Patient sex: M
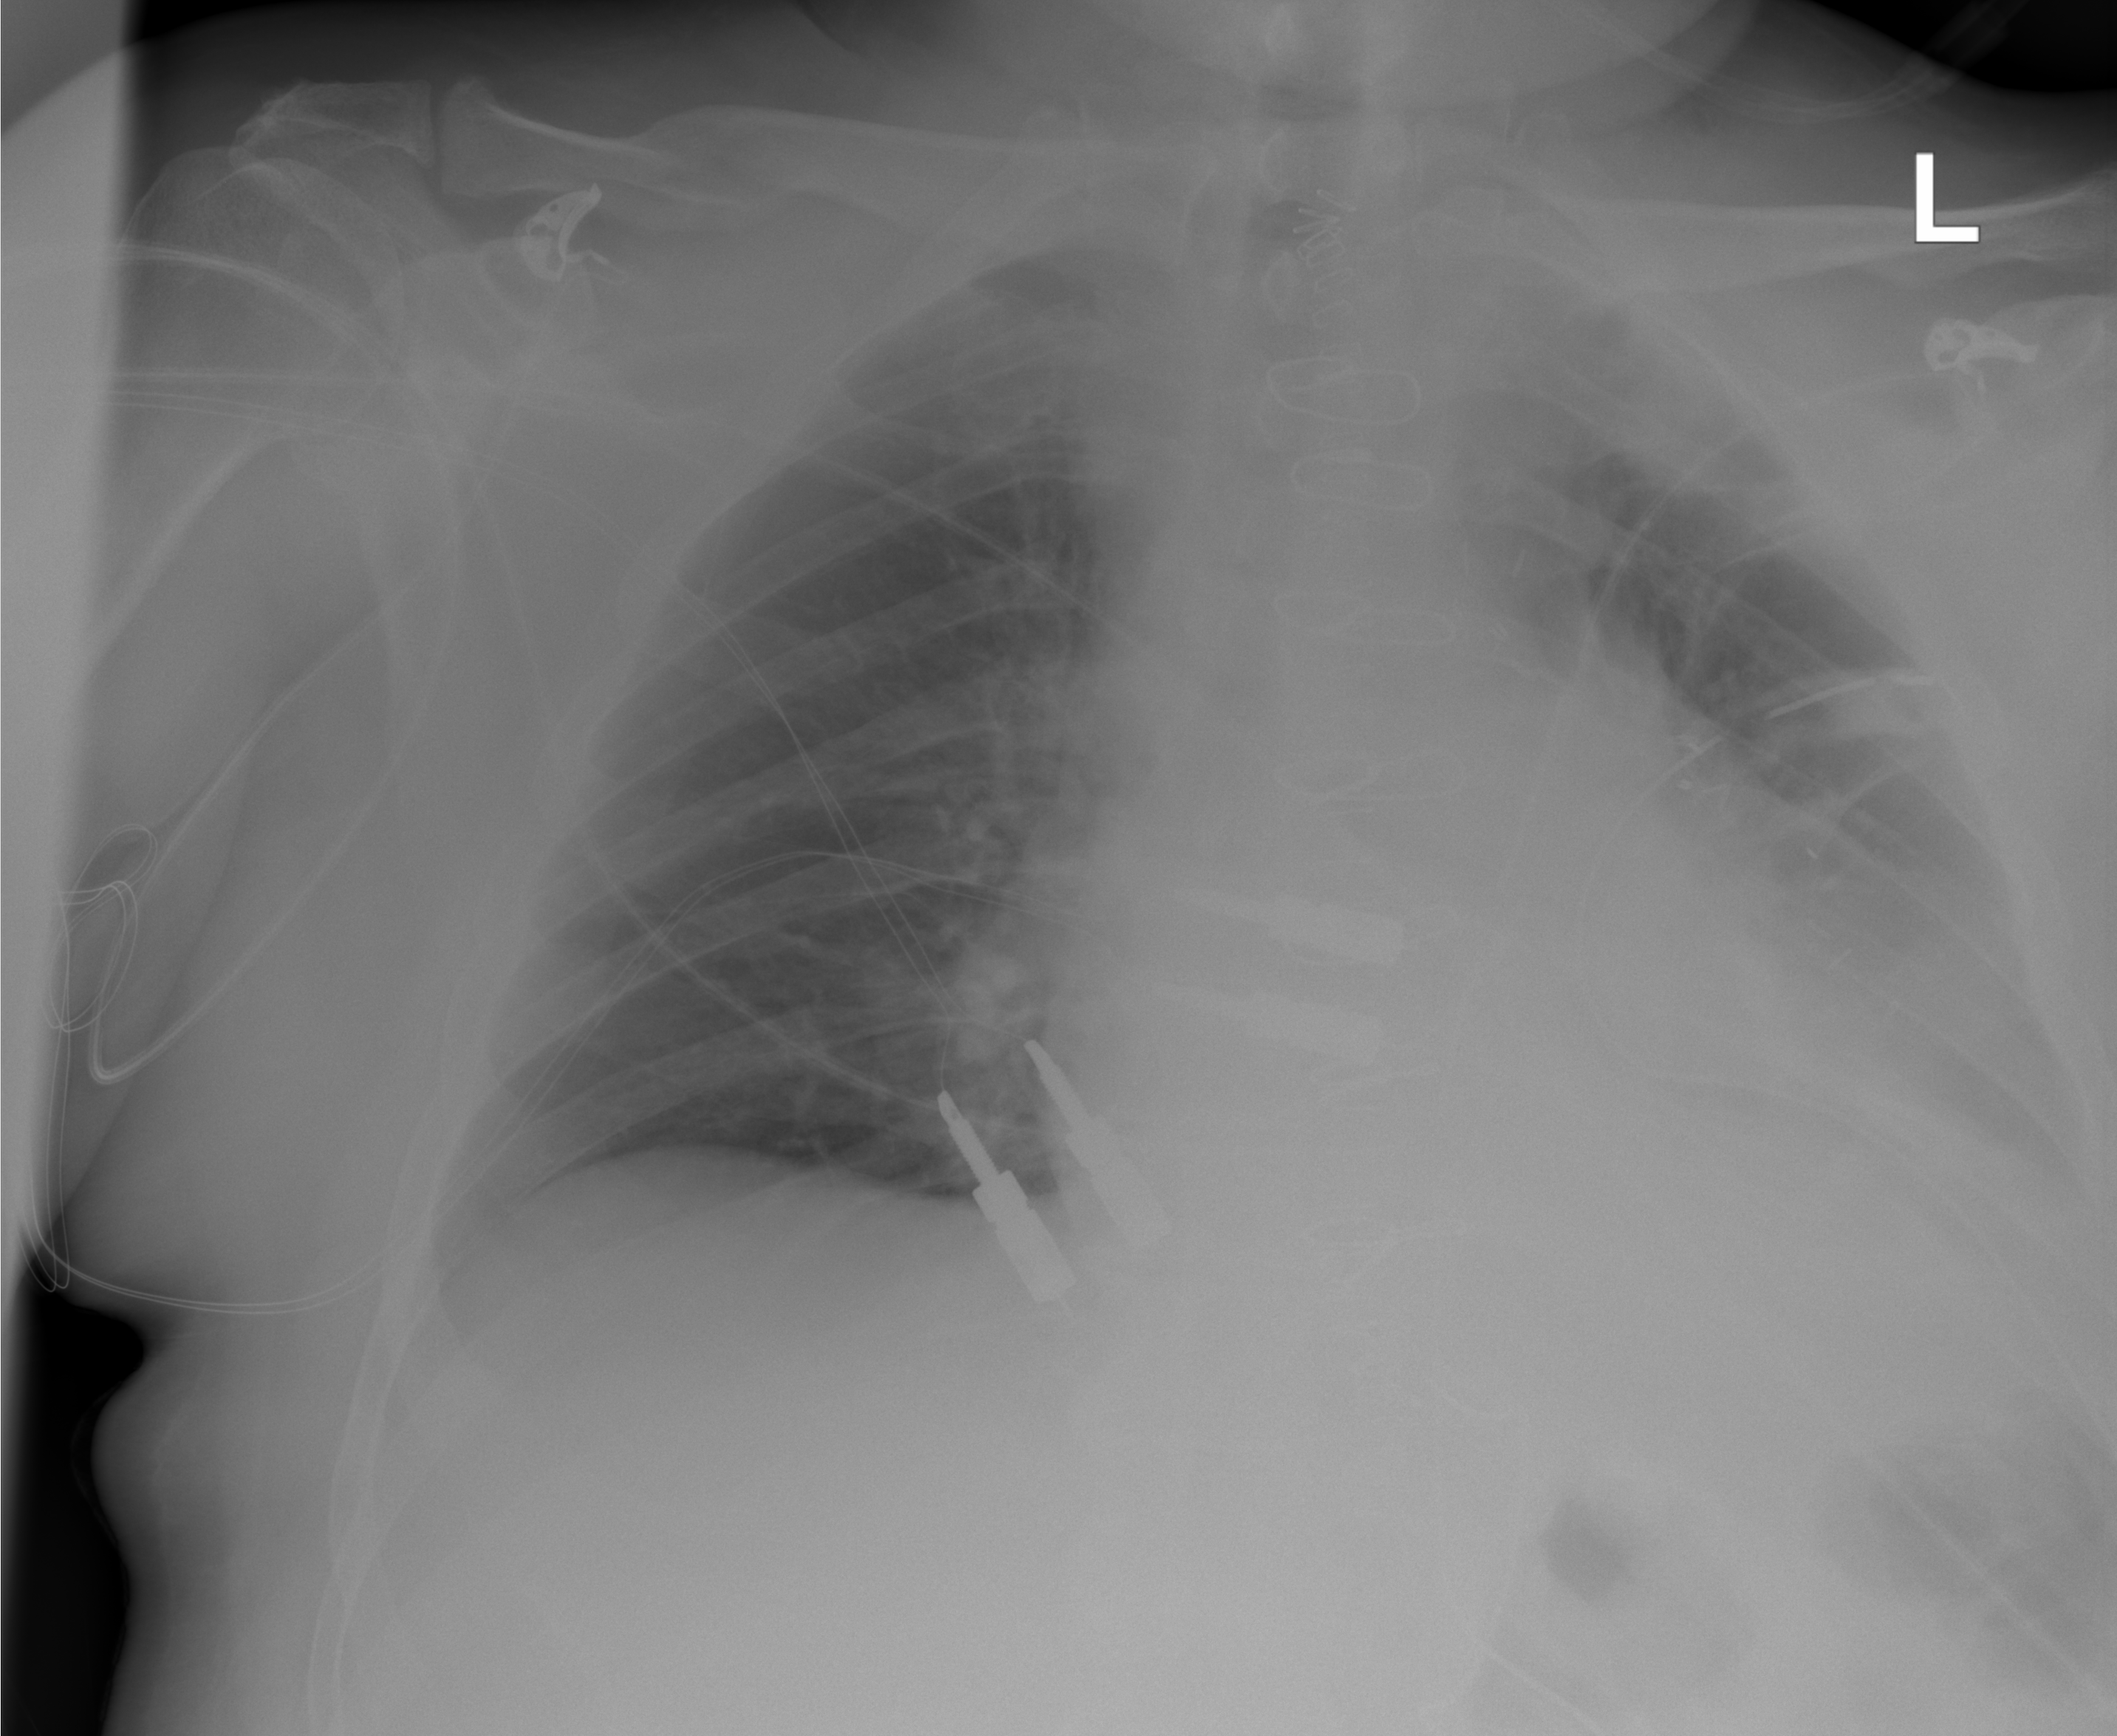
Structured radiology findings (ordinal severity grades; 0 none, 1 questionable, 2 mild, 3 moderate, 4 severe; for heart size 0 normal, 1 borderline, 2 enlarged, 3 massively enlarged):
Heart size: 2
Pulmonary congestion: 2
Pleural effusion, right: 0
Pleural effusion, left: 3
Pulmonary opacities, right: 0
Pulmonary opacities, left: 0
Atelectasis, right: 2
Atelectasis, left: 2